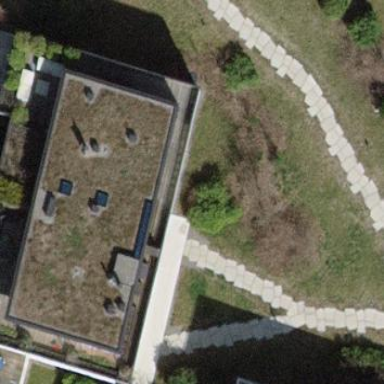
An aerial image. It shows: Apartment building with flat roof.